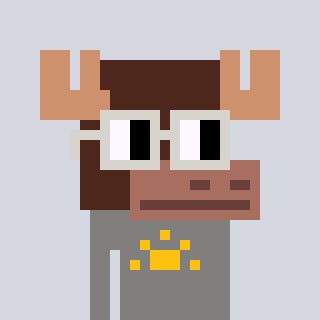
a pixel art character with square light gray glasses, a moose-shaped head and a bluegrey-colored body on a cool background